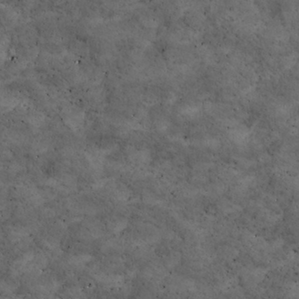
Label: non_frost